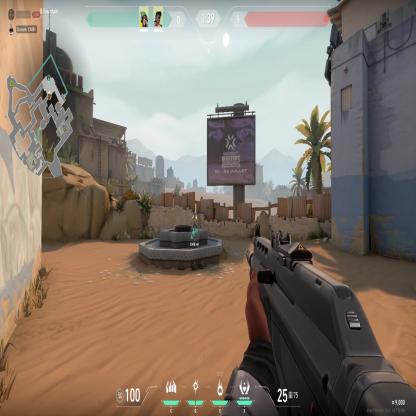
Label: teammate